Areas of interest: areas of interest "Wangzhai Vegetable Market"
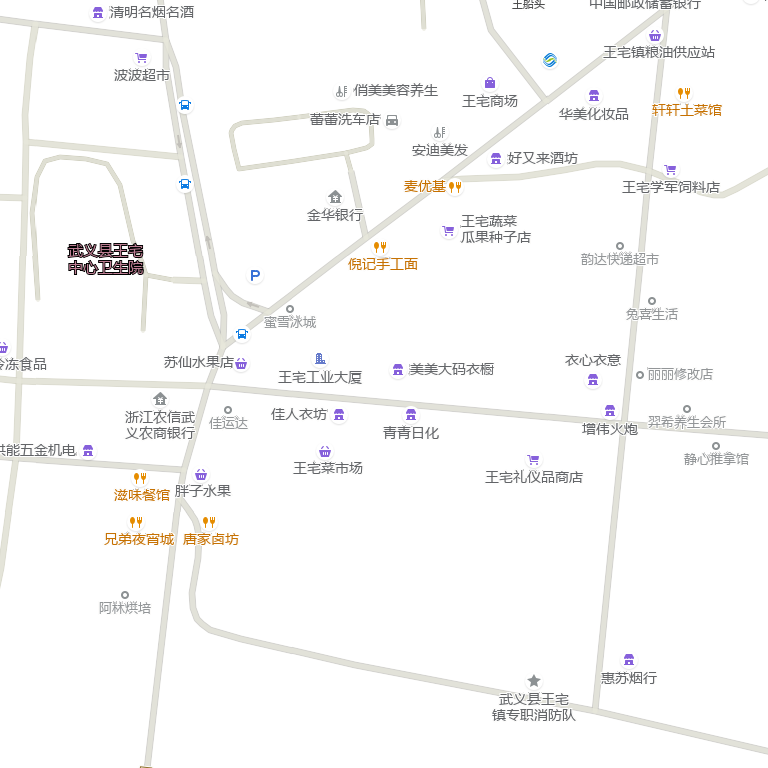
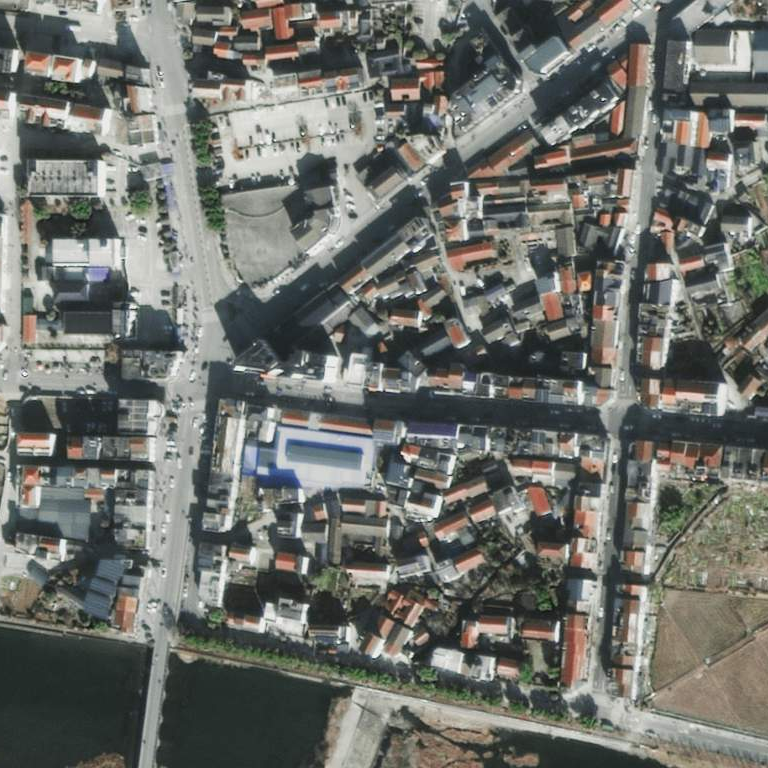